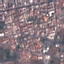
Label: Residential